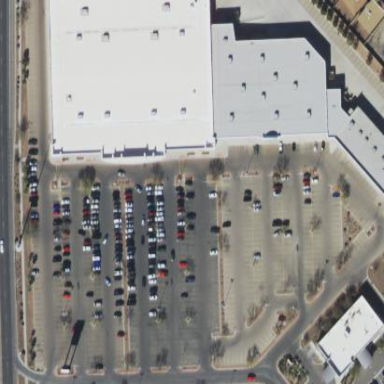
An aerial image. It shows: Department store building.